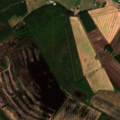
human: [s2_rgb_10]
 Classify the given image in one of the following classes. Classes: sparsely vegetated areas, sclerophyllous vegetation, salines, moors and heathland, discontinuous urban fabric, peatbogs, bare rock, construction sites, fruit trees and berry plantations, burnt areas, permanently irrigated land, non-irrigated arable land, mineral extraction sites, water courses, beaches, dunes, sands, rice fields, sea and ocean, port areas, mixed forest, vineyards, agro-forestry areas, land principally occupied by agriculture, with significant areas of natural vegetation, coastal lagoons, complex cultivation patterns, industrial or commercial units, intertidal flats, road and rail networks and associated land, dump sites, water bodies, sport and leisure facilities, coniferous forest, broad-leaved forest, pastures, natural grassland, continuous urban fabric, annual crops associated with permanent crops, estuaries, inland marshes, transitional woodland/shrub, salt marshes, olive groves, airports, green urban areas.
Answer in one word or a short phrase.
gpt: non-irrigated arable land, land principally occupied by agriculture, with significant areas of natural vegetation, coniferous forest, mixed forest, transitional woodland/shrub, peatbogs